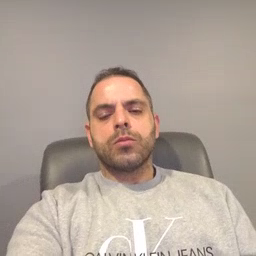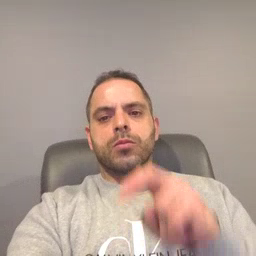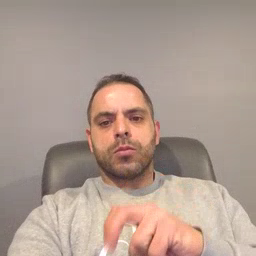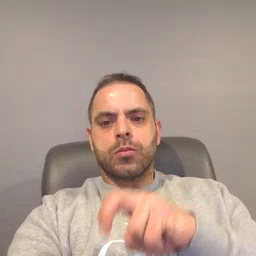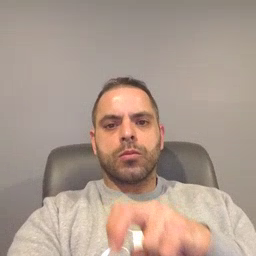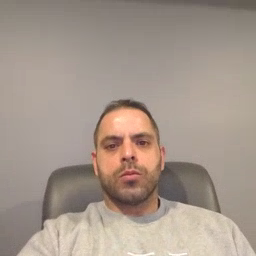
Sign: chair